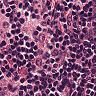
Metastatic tissue present: no